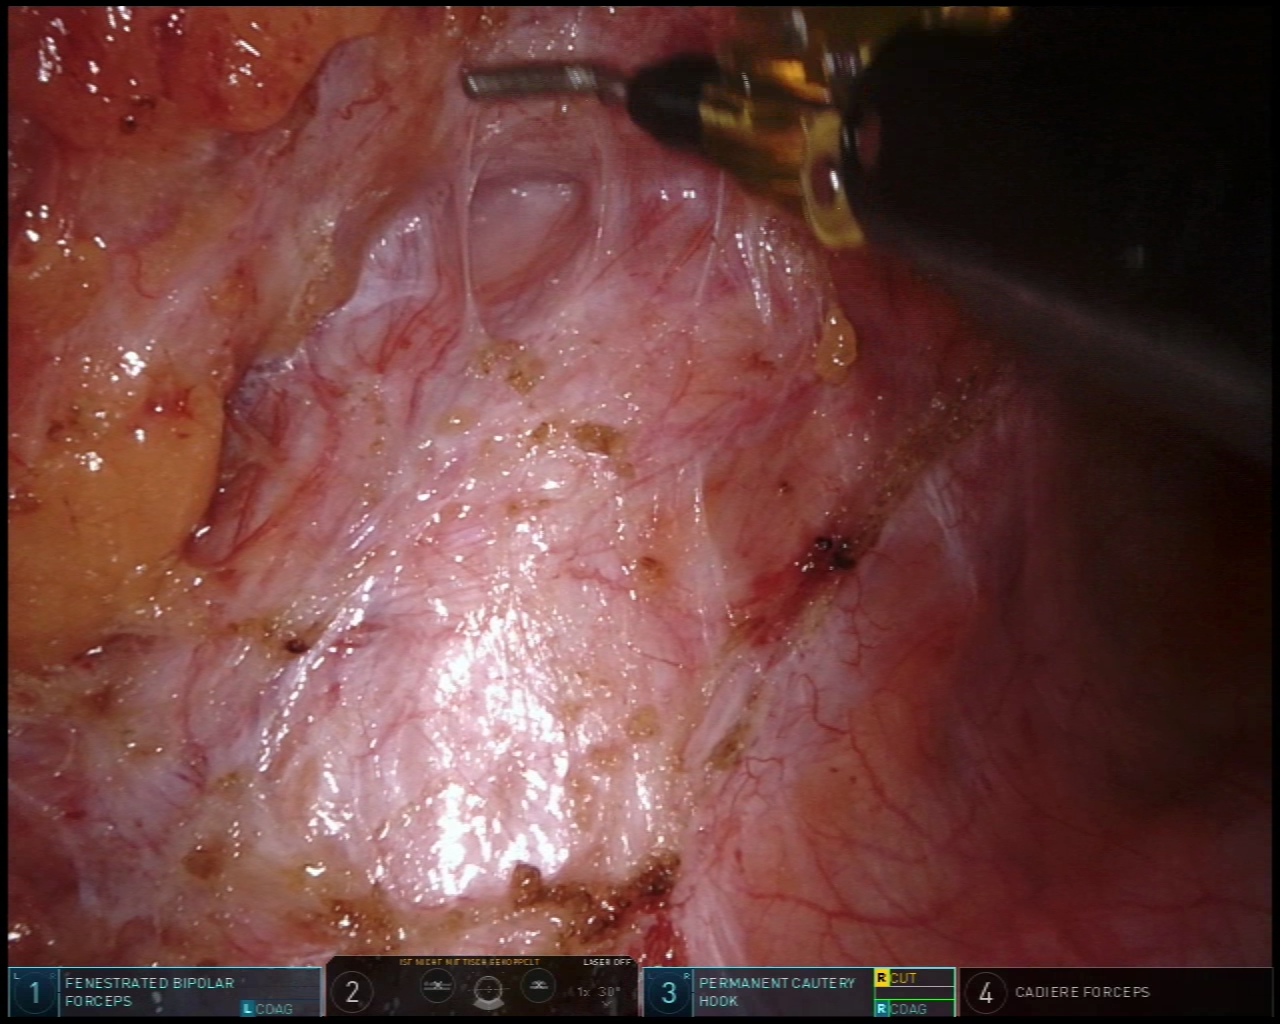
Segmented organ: ureter
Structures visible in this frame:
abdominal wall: no
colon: no
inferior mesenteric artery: no
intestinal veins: no
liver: no
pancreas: no
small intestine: no
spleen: no
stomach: no
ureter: yes
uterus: no
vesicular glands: no